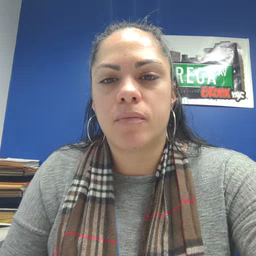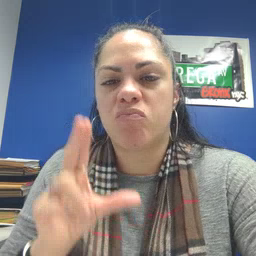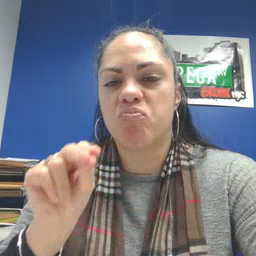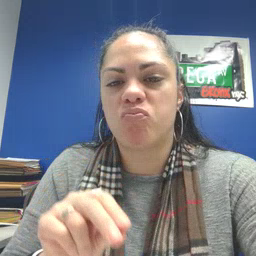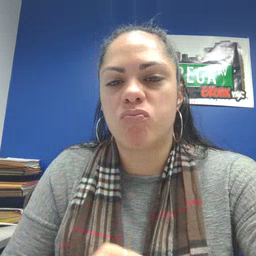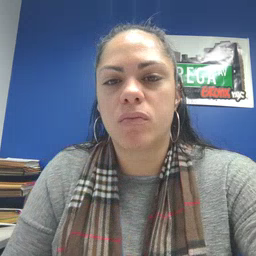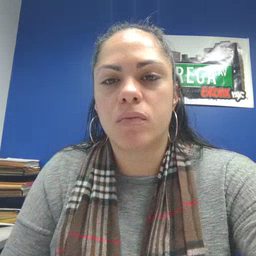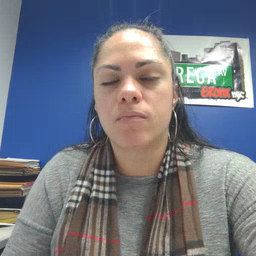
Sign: no